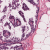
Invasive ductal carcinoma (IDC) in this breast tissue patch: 0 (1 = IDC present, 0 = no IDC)